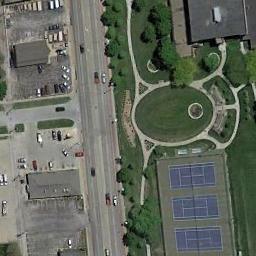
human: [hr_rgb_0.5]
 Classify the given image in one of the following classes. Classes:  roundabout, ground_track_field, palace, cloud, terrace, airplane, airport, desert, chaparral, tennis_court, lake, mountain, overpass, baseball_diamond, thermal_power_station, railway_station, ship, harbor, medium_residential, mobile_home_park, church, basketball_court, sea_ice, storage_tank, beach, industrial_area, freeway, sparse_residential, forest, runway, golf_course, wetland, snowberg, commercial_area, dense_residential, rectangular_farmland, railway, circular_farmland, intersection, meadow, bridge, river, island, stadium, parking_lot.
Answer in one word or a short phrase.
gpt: tennis_court